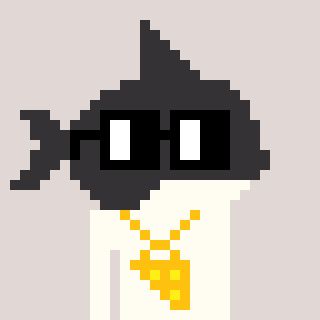
a pixel art character with square black glasses, a orca-shaped head and a grayscale-colored body on a warm background